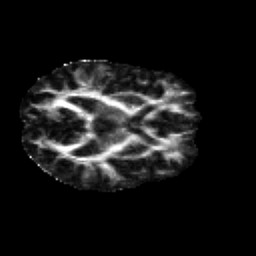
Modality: FA
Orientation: axial
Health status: healthy
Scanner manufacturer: siemens
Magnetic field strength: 3 T
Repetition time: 12 s
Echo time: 0.092 s